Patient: sex M, age 46
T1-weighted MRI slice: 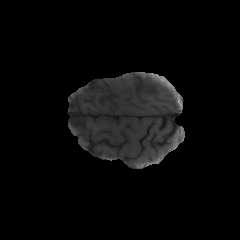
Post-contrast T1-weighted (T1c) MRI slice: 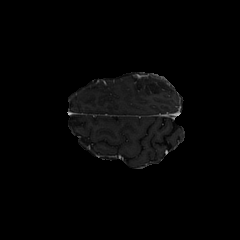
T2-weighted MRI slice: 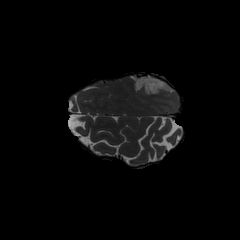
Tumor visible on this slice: yes
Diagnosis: Astrocytoma, IDH-mutant
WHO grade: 3